Interaction volume radius: 5 \u00c5
Interaction volume height: 10 \u00c5
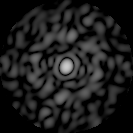
Disorder parameter: 0.8278